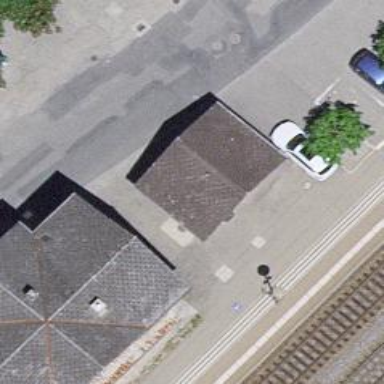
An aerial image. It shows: Train station building.